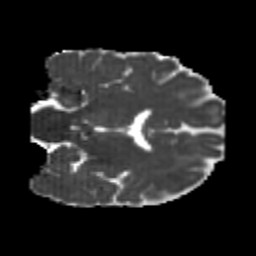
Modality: MD
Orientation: coronal
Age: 23
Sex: female
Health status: healthy
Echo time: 0.074 s